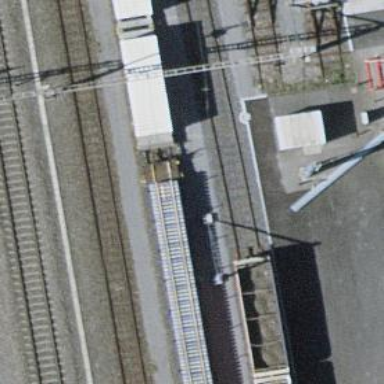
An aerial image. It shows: Rail yard with electrified contact lines for the trains.